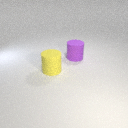
large purple rubber cylinder behind large yellow rubber cylinder